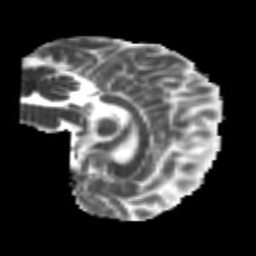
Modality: MD
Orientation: sagittal
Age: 23
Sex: female
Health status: healthy
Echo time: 0.074 s